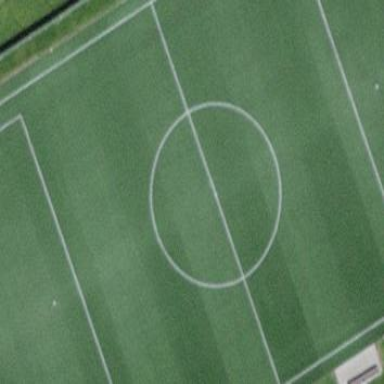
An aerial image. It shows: Soccer pitch designated for leisure and sports activities.